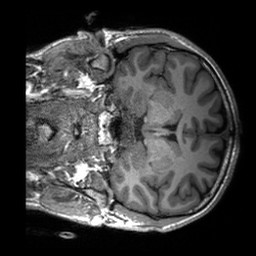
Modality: T1w
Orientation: coronal
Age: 33
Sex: male
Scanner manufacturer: siemens
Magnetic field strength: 3 T
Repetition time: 2.3 s
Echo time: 0.00227 s